Here is the continuous-wavelet rendering of a rotor kit's vibration signal. What is the most likely rotor condition (normal, misalignment, unbalance, looseness)?
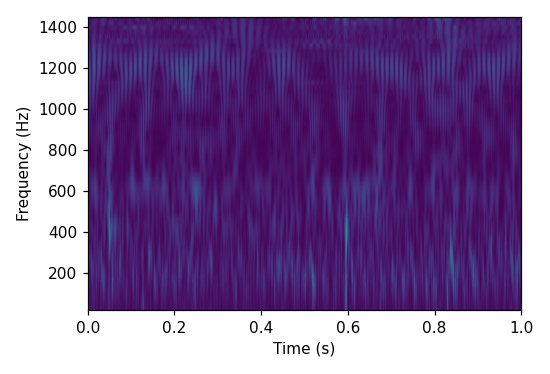
Answer: misalignment